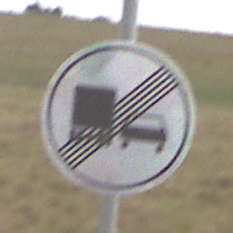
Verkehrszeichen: EndeUeberholverbotKraftfahrzeuge
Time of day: Midday
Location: Outdoor (Nature)
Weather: PartlyCloudy
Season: NotSpecified
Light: Natural